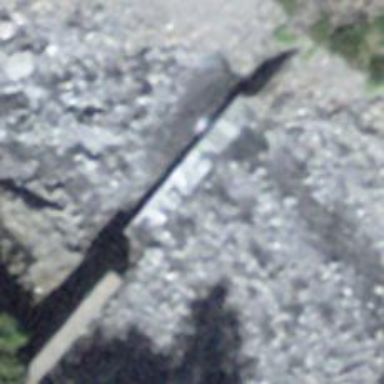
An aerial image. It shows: Check dam at location with retaining wall.